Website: slack
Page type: billing-address
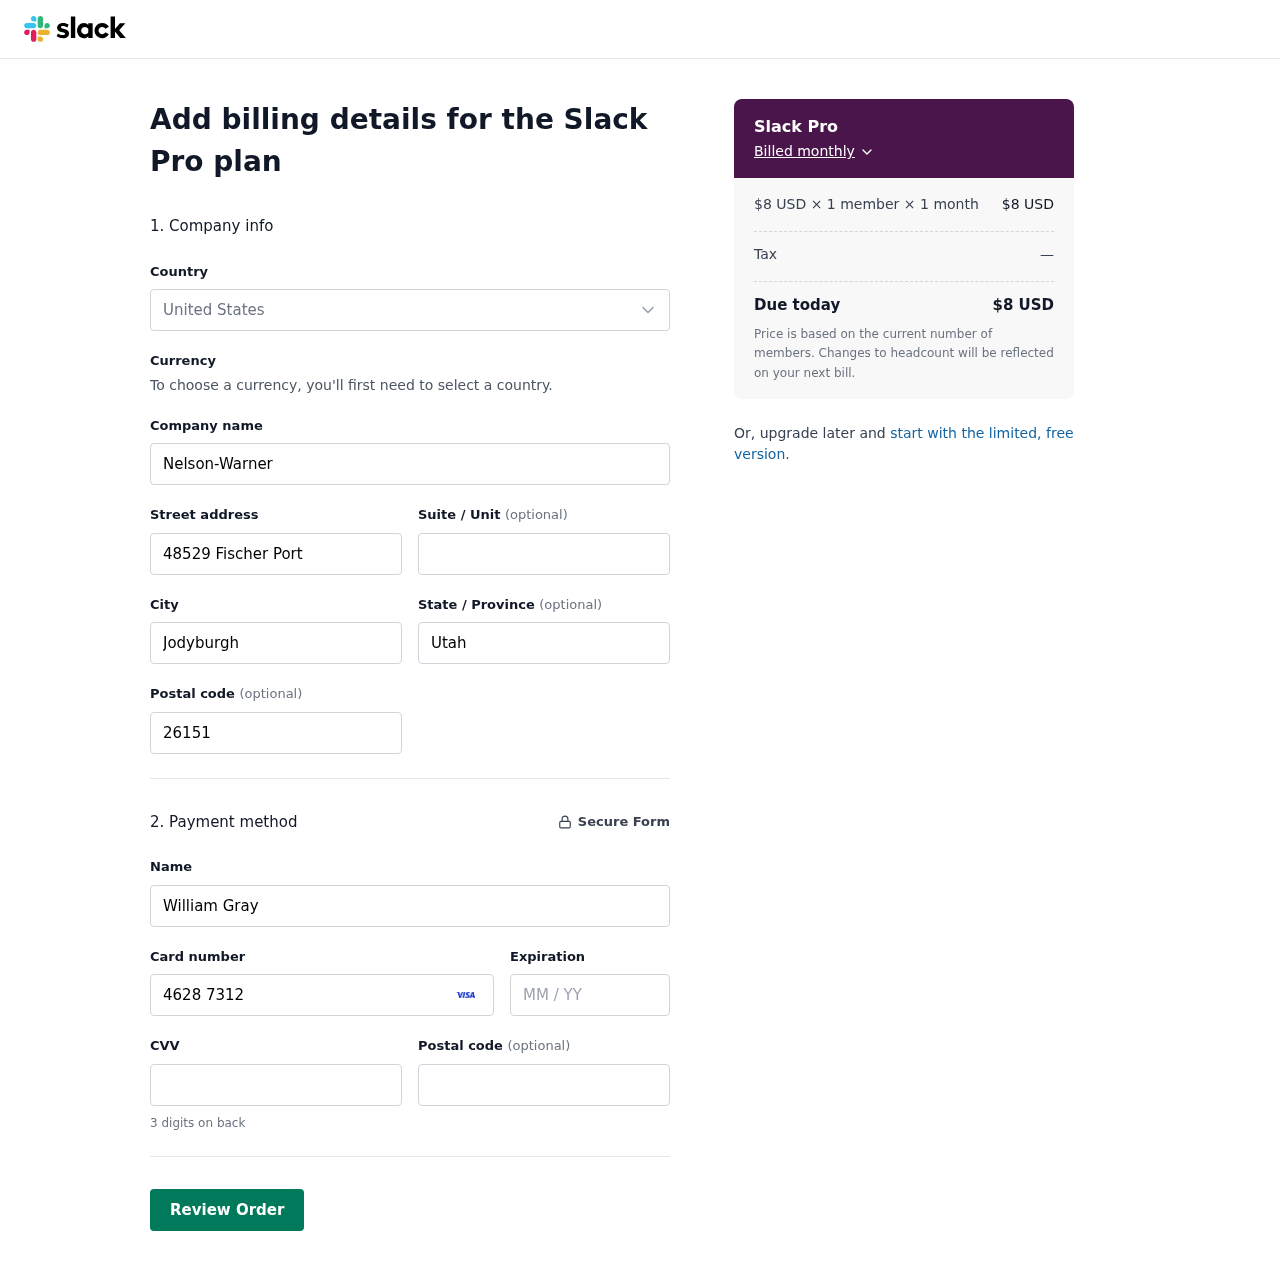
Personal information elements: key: PII_CARD_CVV
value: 806
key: PII_CARD_EXPIRY
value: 12/27
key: PII_CARD_NUMBER
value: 4628 7312 3011 9483
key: PII_CITY
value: Jodyburgh
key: PII_COMPANY
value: Nelson-Warner
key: PII_COUNTRY
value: United States
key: PII_FULLNAME
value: William Gray
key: PII_POSTCODE
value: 26151
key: PII_STATE
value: Utah
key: PII_STREET
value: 48529 Fischer Port
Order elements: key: ORDER_PLAN_PRICE
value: $8 USD
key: ORDER_NUM_MEMBERS
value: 1 member
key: ORDER_NUM_MONTHS
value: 1 month
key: ORDER_SUBTOTAL
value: $8 USD
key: ORDER_TAX
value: —
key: ORDER_TOTAL
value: $8 USD